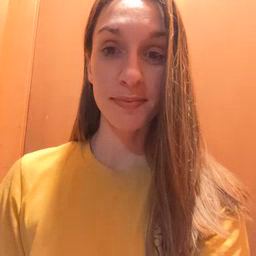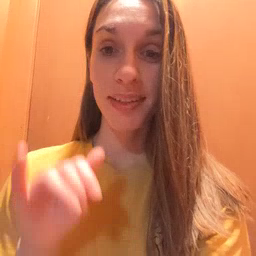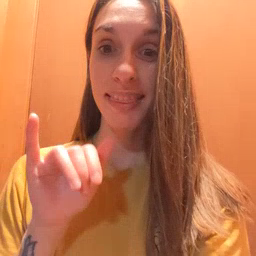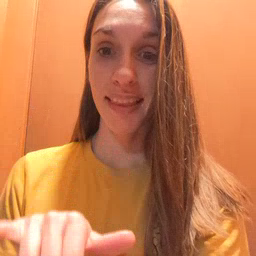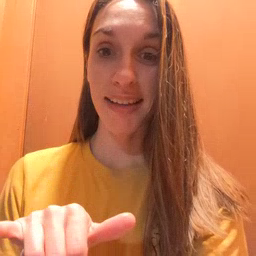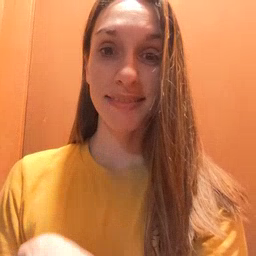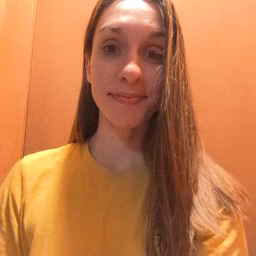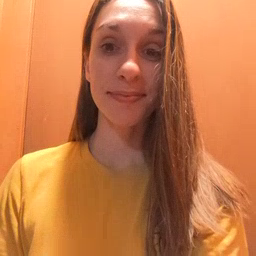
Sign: that